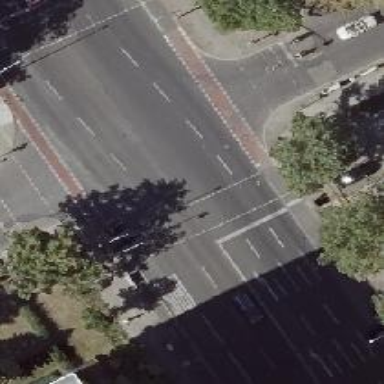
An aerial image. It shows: Footway crossing with traffic signals.